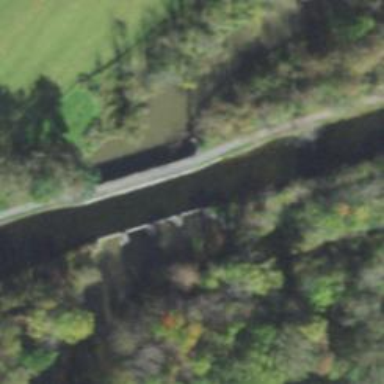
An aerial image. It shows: Aqueduct bridge over canal.